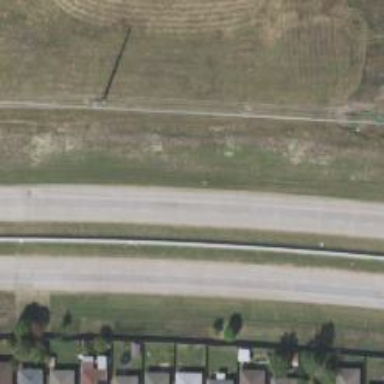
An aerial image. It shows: This image shows trunk highway that functions as expressway.